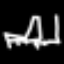
Label: chair